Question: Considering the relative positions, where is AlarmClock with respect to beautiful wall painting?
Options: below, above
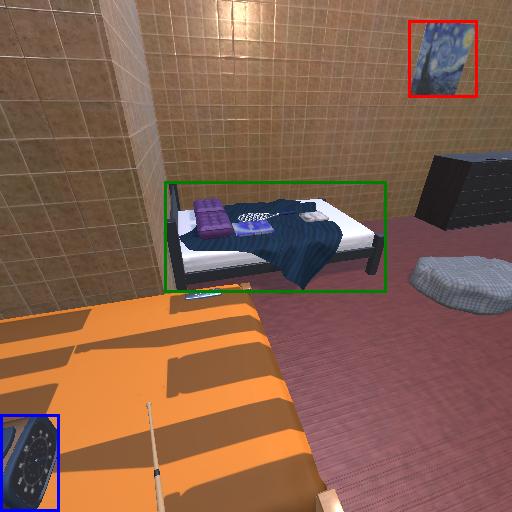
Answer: below